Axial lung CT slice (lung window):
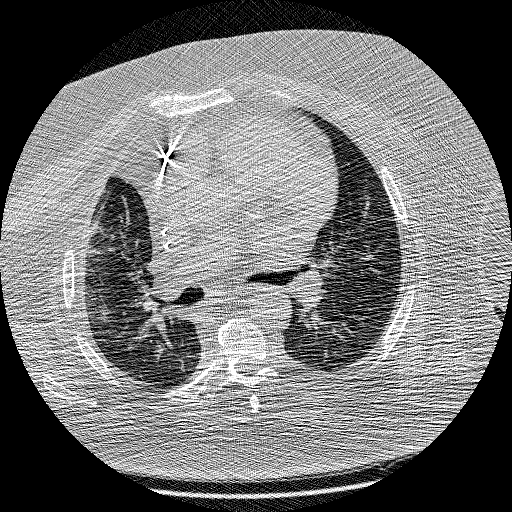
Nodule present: no